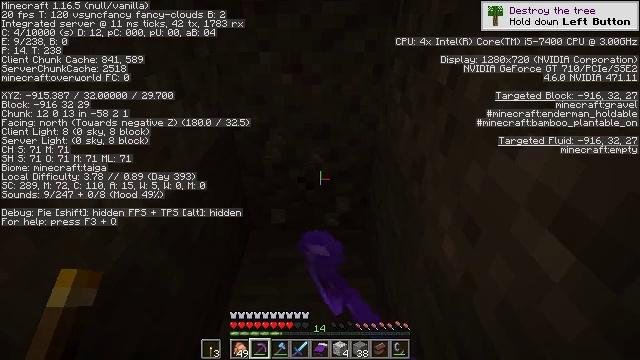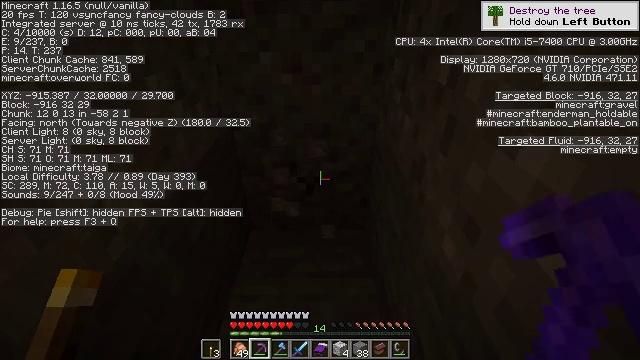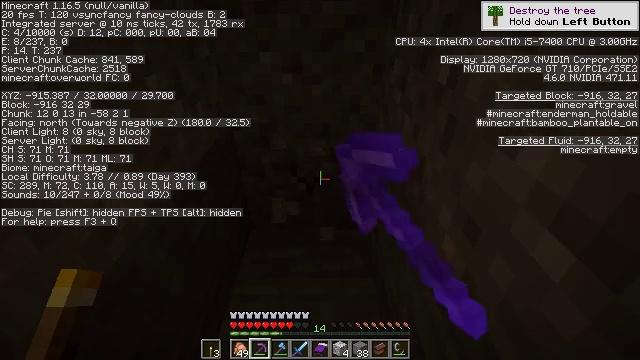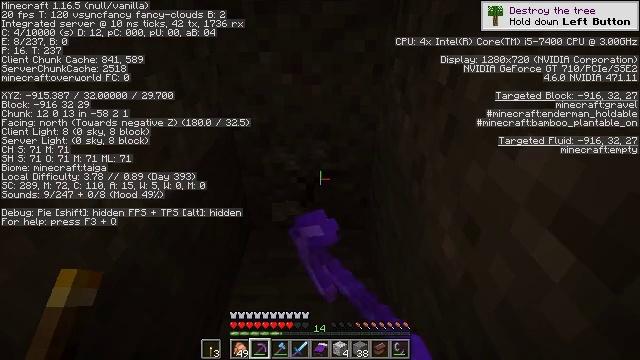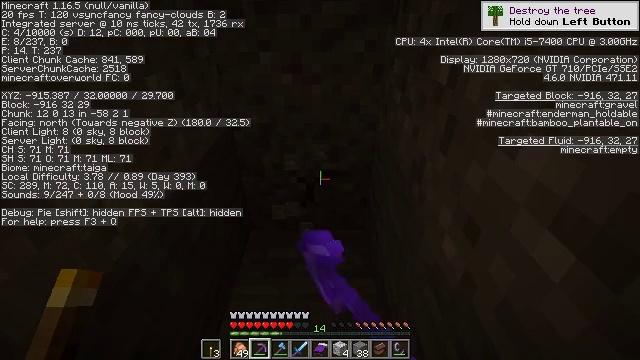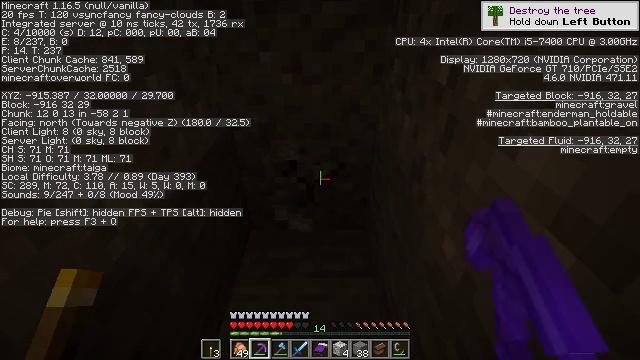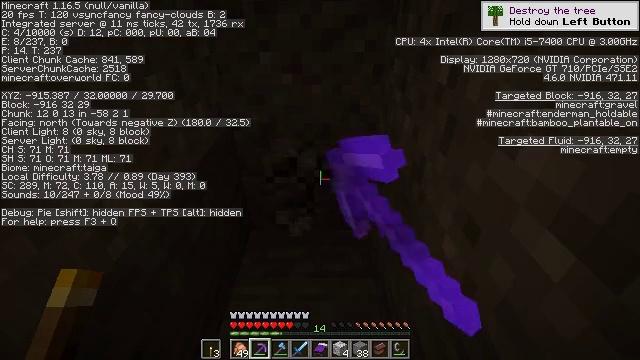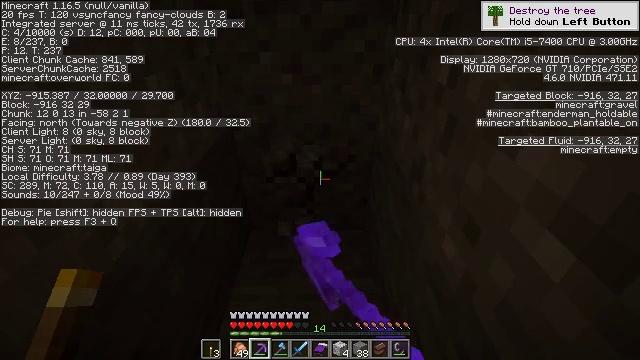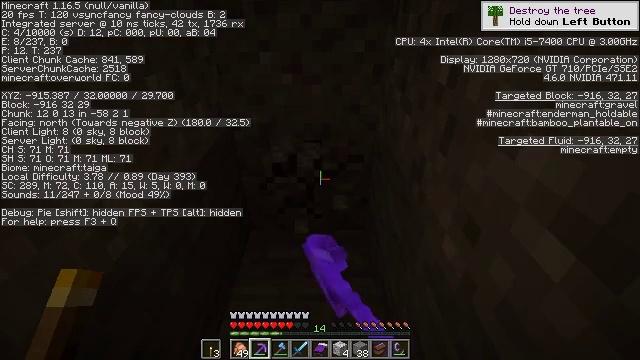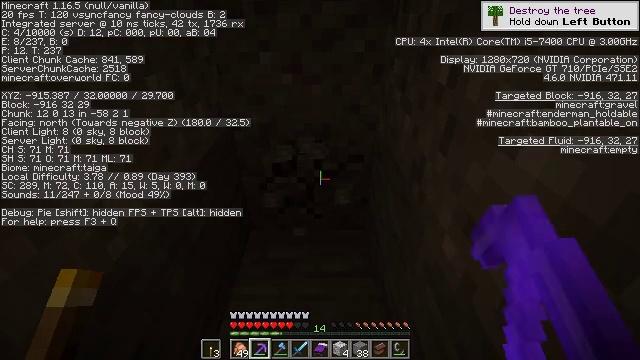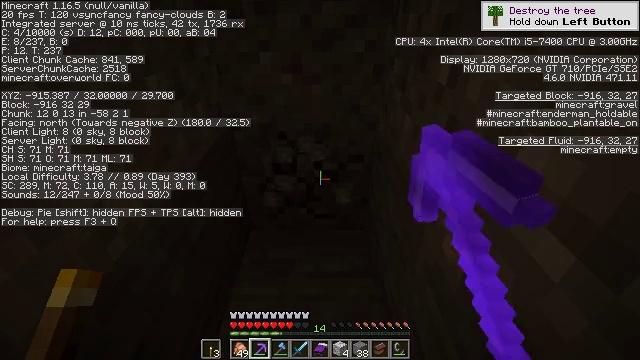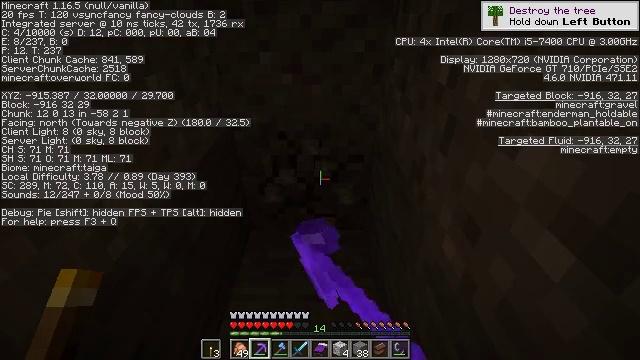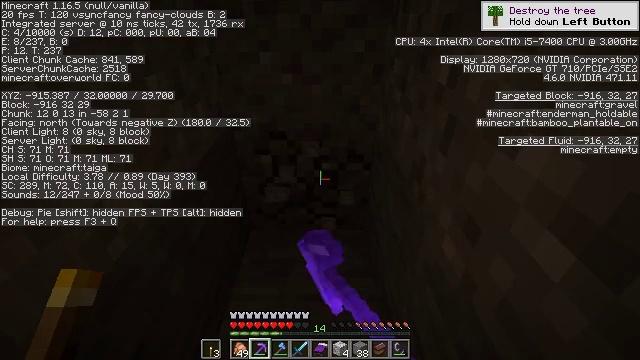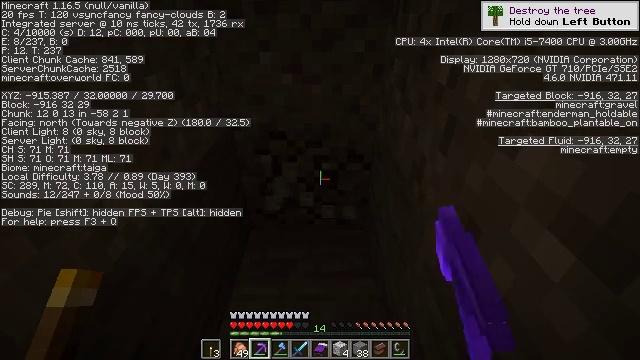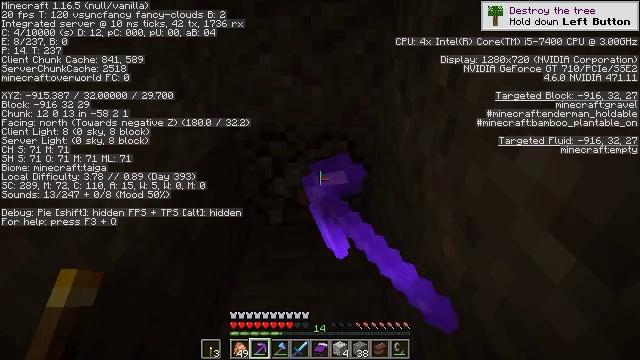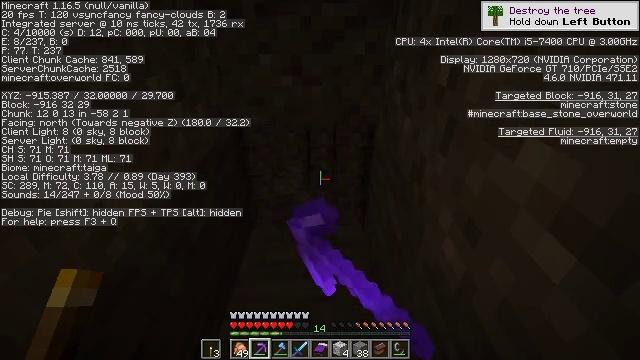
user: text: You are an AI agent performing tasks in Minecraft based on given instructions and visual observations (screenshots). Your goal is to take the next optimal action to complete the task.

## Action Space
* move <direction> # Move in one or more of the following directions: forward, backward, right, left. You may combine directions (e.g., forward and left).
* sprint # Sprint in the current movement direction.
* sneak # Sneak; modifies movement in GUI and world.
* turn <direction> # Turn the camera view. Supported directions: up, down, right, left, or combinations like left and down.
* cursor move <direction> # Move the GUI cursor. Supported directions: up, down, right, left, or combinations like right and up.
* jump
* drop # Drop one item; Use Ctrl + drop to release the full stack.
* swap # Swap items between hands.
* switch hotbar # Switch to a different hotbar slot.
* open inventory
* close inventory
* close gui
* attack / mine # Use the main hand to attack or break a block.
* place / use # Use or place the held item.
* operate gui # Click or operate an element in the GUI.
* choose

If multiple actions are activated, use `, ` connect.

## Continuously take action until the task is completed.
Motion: motion action
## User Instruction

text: Dig through gravel to clear a path.
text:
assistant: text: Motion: attack / mine
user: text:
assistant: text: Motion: attack / mine
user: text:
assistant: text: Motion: attack / mine
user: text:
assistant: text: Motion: attack / mine
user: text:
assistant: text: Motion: attack / mine
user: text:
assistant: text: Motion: attack / mine
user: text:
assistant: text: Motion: attack / mine
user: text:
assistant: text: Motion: attack / mine
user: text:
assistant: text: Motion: attack / mine
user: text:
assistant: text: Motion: attack / mine
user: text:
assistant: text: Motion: attack / mine
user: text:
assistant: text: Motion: attack / mine
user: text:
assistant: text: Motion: attack / mine
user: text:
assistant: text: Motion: attack / mine
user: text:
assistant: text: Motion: attack / mine
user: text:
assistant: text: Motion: attack / mine
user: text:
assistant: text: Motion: attack / mine
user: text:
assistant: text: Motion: attack / mine
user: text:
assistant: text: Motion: attack / mine
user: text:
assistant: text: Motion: turn up, attack / mine
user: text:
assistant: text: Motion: turn up, attack / mine
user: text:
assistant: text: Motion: turn right and up, attack / mine
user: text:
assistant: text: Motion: turn up, attack / mine
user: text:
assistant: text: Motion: turn up, attack / mine
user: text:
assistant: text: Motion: attack / mine
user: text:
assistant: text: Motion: attack / mine
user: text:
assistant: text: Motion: attack / mine
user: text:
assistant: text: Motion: attack / mine
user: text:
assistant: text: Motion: attack / mine
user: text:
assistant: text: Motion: attack / mine